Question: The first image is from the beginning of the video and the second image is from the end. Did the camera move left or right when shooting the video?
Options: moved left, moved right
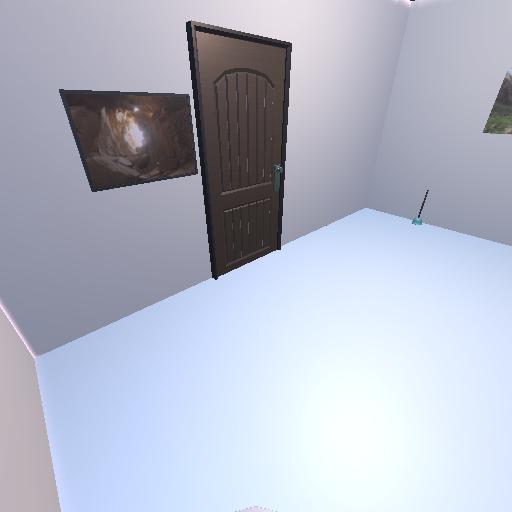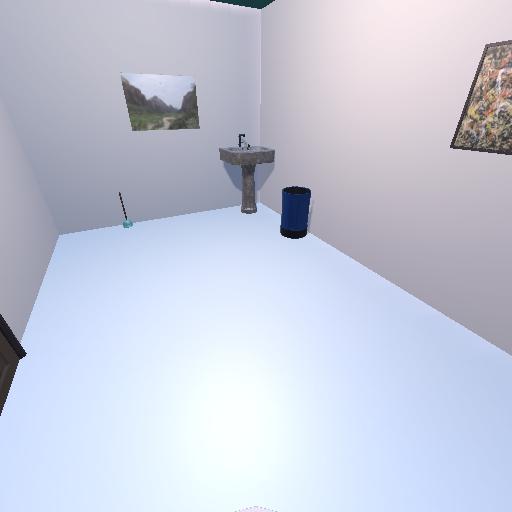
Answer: moved left